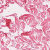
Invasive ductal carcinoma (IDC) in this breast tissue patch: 0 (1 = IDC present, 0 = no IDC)